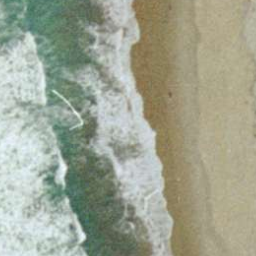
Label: beach